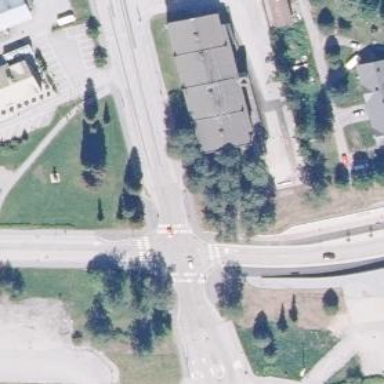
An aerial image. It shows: Uncontrolled zebra crossing on the road.